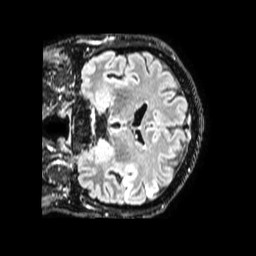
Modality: FLAIR
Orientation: coronal
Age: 56
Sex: male
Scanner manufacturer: philips
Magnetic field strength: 1.5 T
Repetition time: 4.8 s
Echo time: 0.3363 s